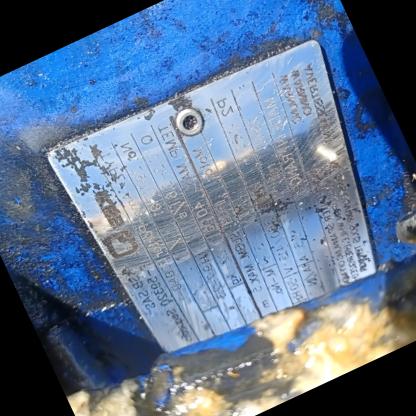
Klasa: tabliczka-znamionowa